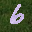
Label: 6